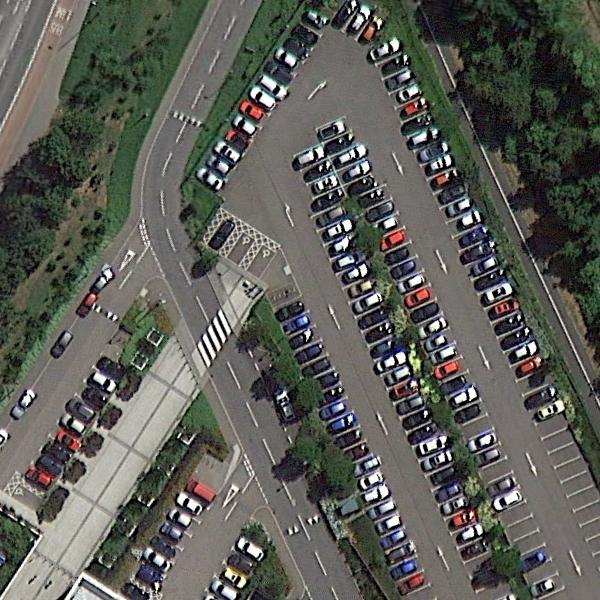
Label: Parking